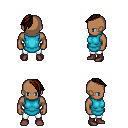
a pixel art fantasy rpg character, male body template, human, dark skin, teal tunic, white pants, brown long mohawk hairstyle, maroon shoes, four views (front, back, left, right), 2x2 character sprite sheet, small pixel art, hard edges, no anti-aliasing